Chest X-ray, PA view. Patient: 46 years old, sex F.
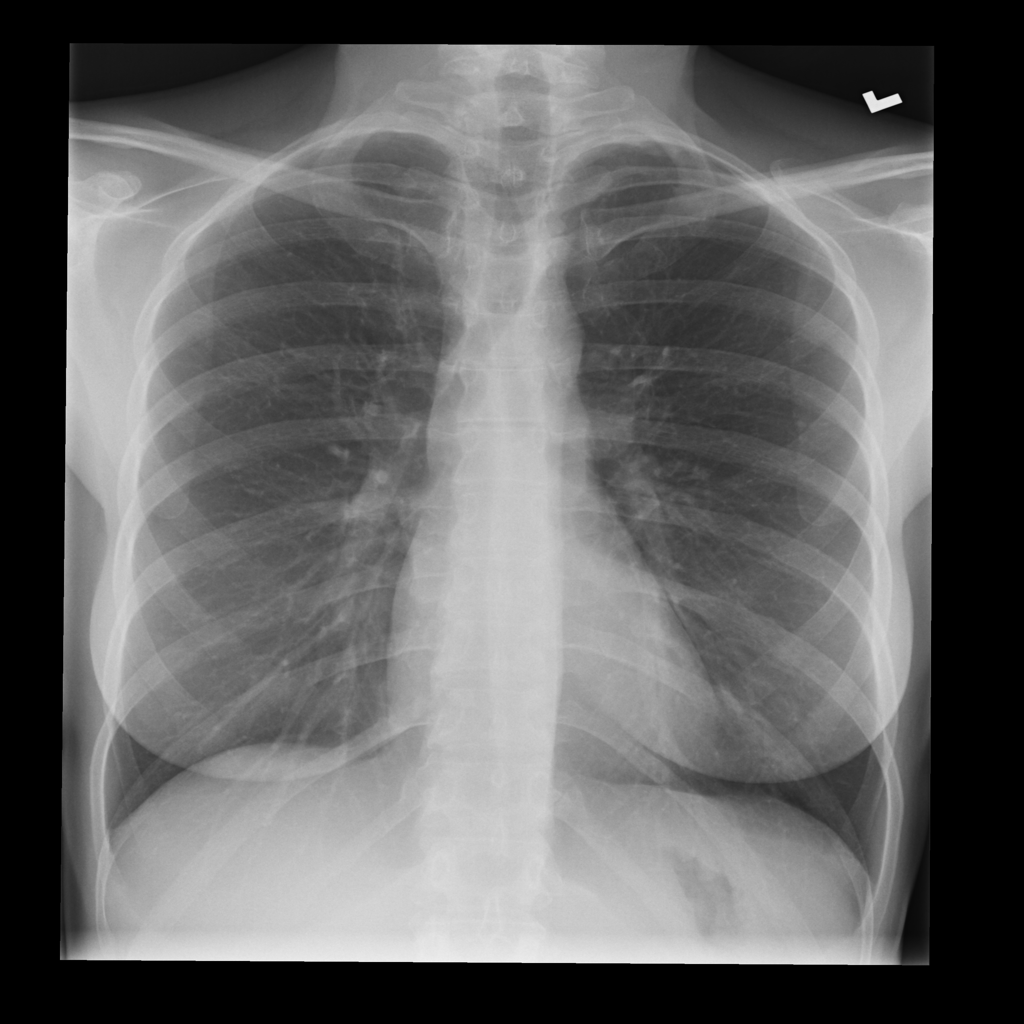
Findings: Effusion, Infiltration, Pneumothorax